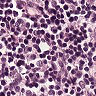
Metastatic tissue present: no